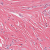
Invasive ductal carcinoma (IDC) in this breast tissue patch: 1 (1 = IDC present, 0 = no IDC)